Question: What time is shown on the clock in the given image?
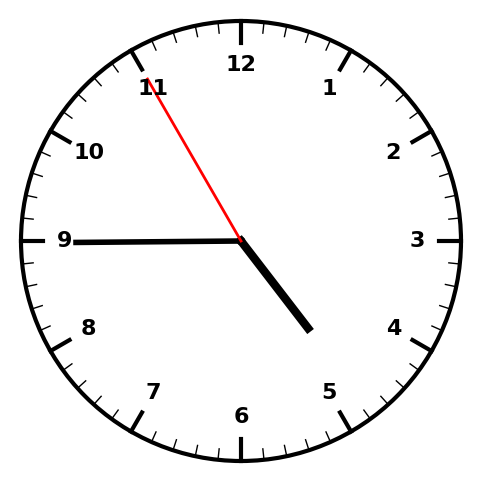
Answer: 04:44:55